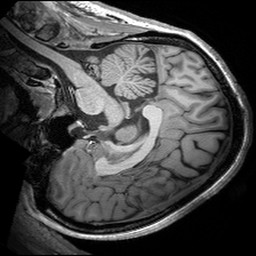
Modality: T1w
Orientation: sagittal
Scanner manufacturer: siemens
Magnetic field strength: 3 T
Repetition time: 2.53 s
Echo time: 0.00299 s